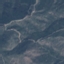
Land use / land cover: HerbaceousVegetation